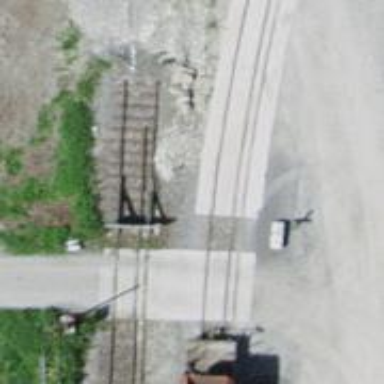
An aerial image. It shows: Railway buffer stop.